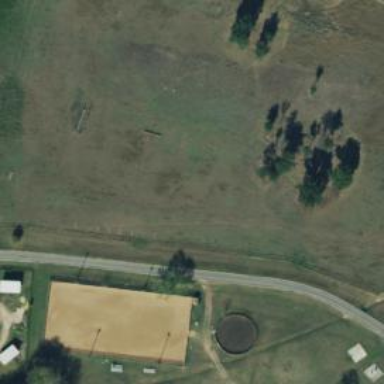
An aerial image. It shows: Equestrian sport is being practiced.